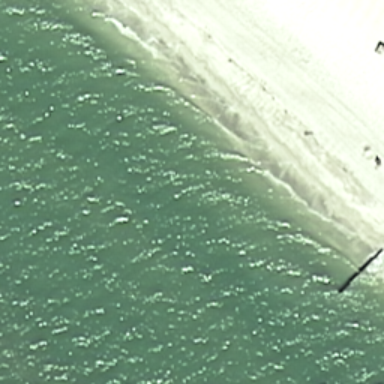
This is a beach with green-blue sea and sands .